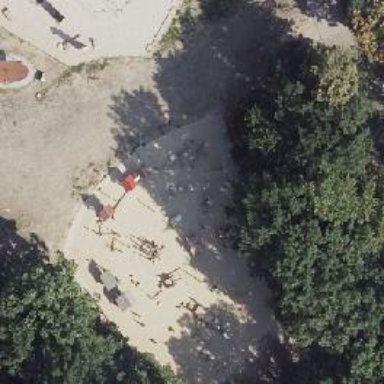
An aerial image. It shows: Playground featuring spring board.